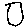
Label: hexagon